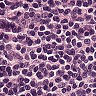
Metastatic tissue present: no